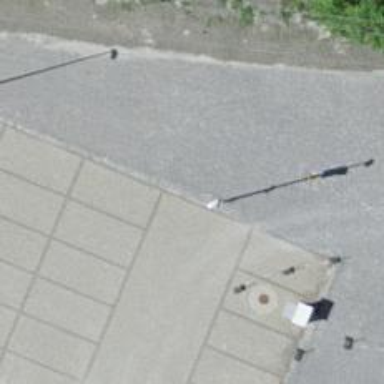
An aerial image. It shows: Parking aisle designated as service road.